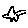
Label: star